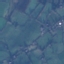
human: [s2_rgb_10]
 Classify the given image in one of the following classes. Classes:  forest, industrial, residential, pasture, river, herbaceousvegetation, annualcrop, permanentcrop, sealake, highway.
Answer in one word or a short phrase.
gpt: Pasture